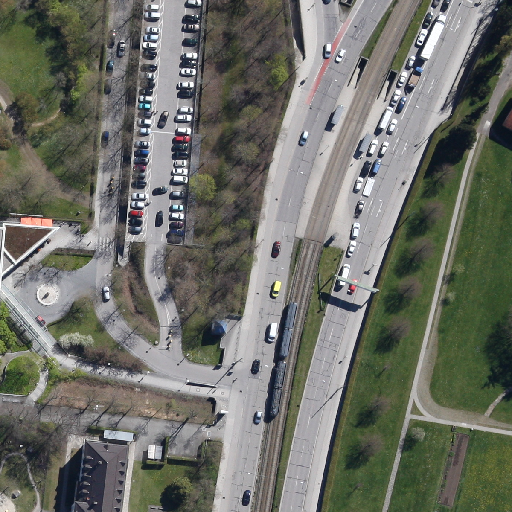
Referring expression: vehicle